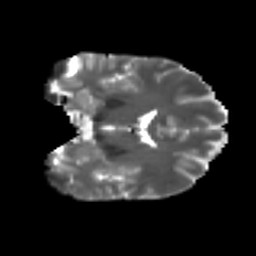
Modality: T2w
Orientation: coronal
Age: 32
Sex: female
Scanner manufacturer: ge
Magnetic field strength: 3 T
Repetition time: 7.8 s
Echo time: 0.0608 s